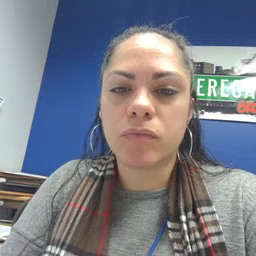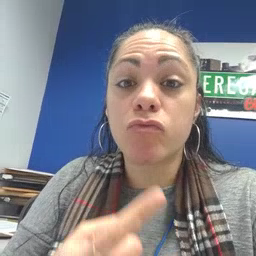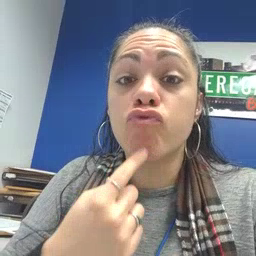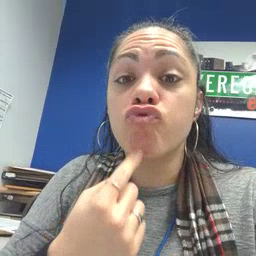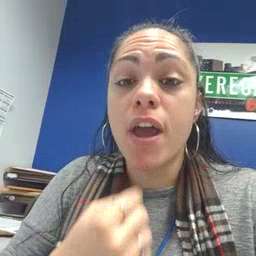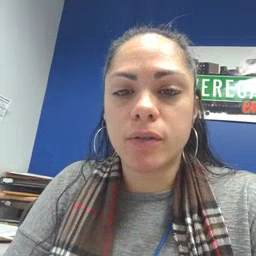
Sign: red